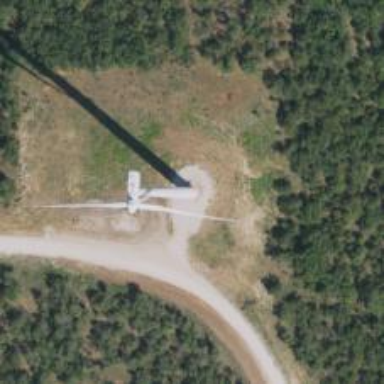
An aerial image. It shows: Wind generator with horizontal axis. The generator is wind turbine.